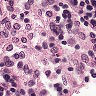
Metastatic tissue present: no